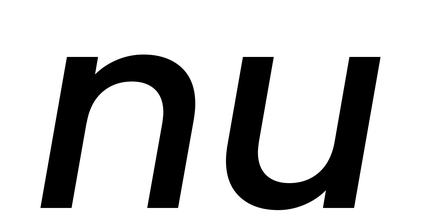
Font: Poppins-MediumItalic